Interaction volume radius: 10 \u00c5
Interaction volume height: 20 \u00c5
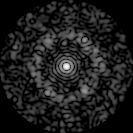
Disorder parameter: 0.7645